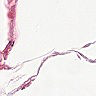
Metastatic tissue present: no